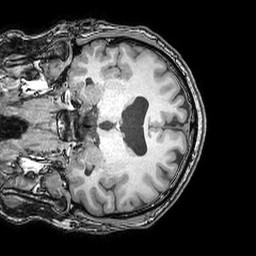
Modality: T1w
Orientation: coronal
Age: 35
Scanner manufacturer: philips
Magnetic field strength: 3 T
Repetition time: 0.007 s
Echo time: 0.003501 s